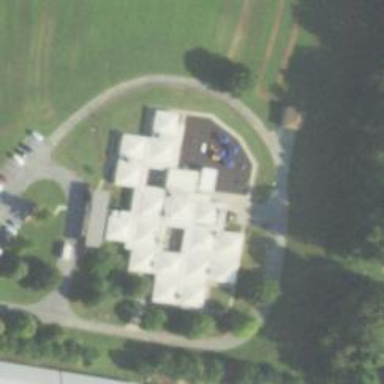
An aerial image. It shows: School.